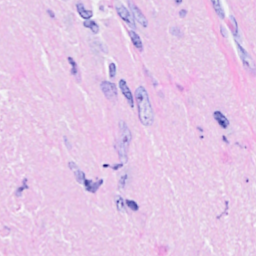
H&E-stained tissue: Breast